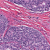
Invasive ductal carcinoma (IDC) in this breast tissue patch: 0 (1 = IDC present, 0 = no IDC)